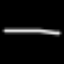
Label: line